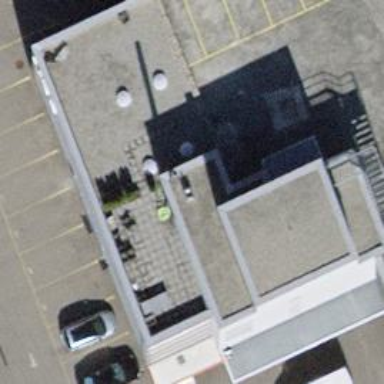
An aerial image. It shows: Furniture shop.